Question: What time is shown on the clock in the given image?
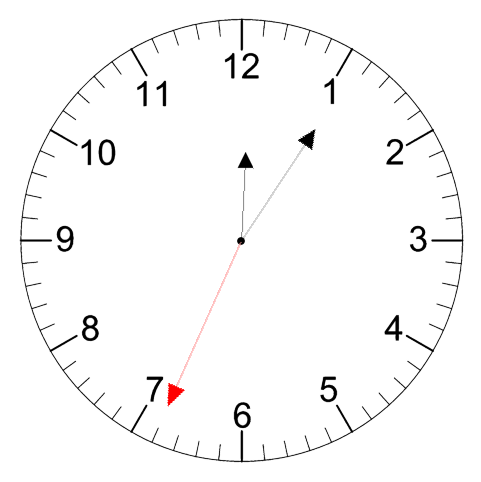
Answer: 12:05:34